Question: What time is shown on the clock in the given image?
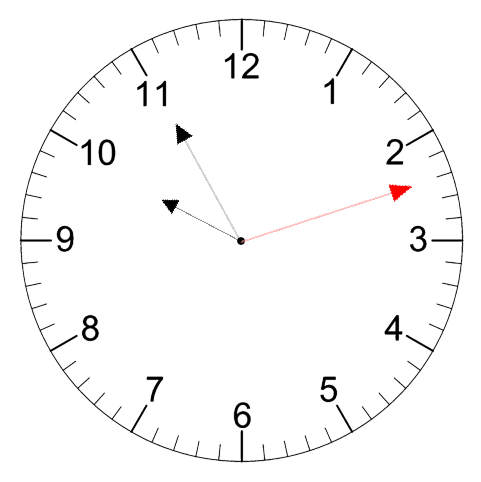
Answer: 09:55:12